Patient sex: M
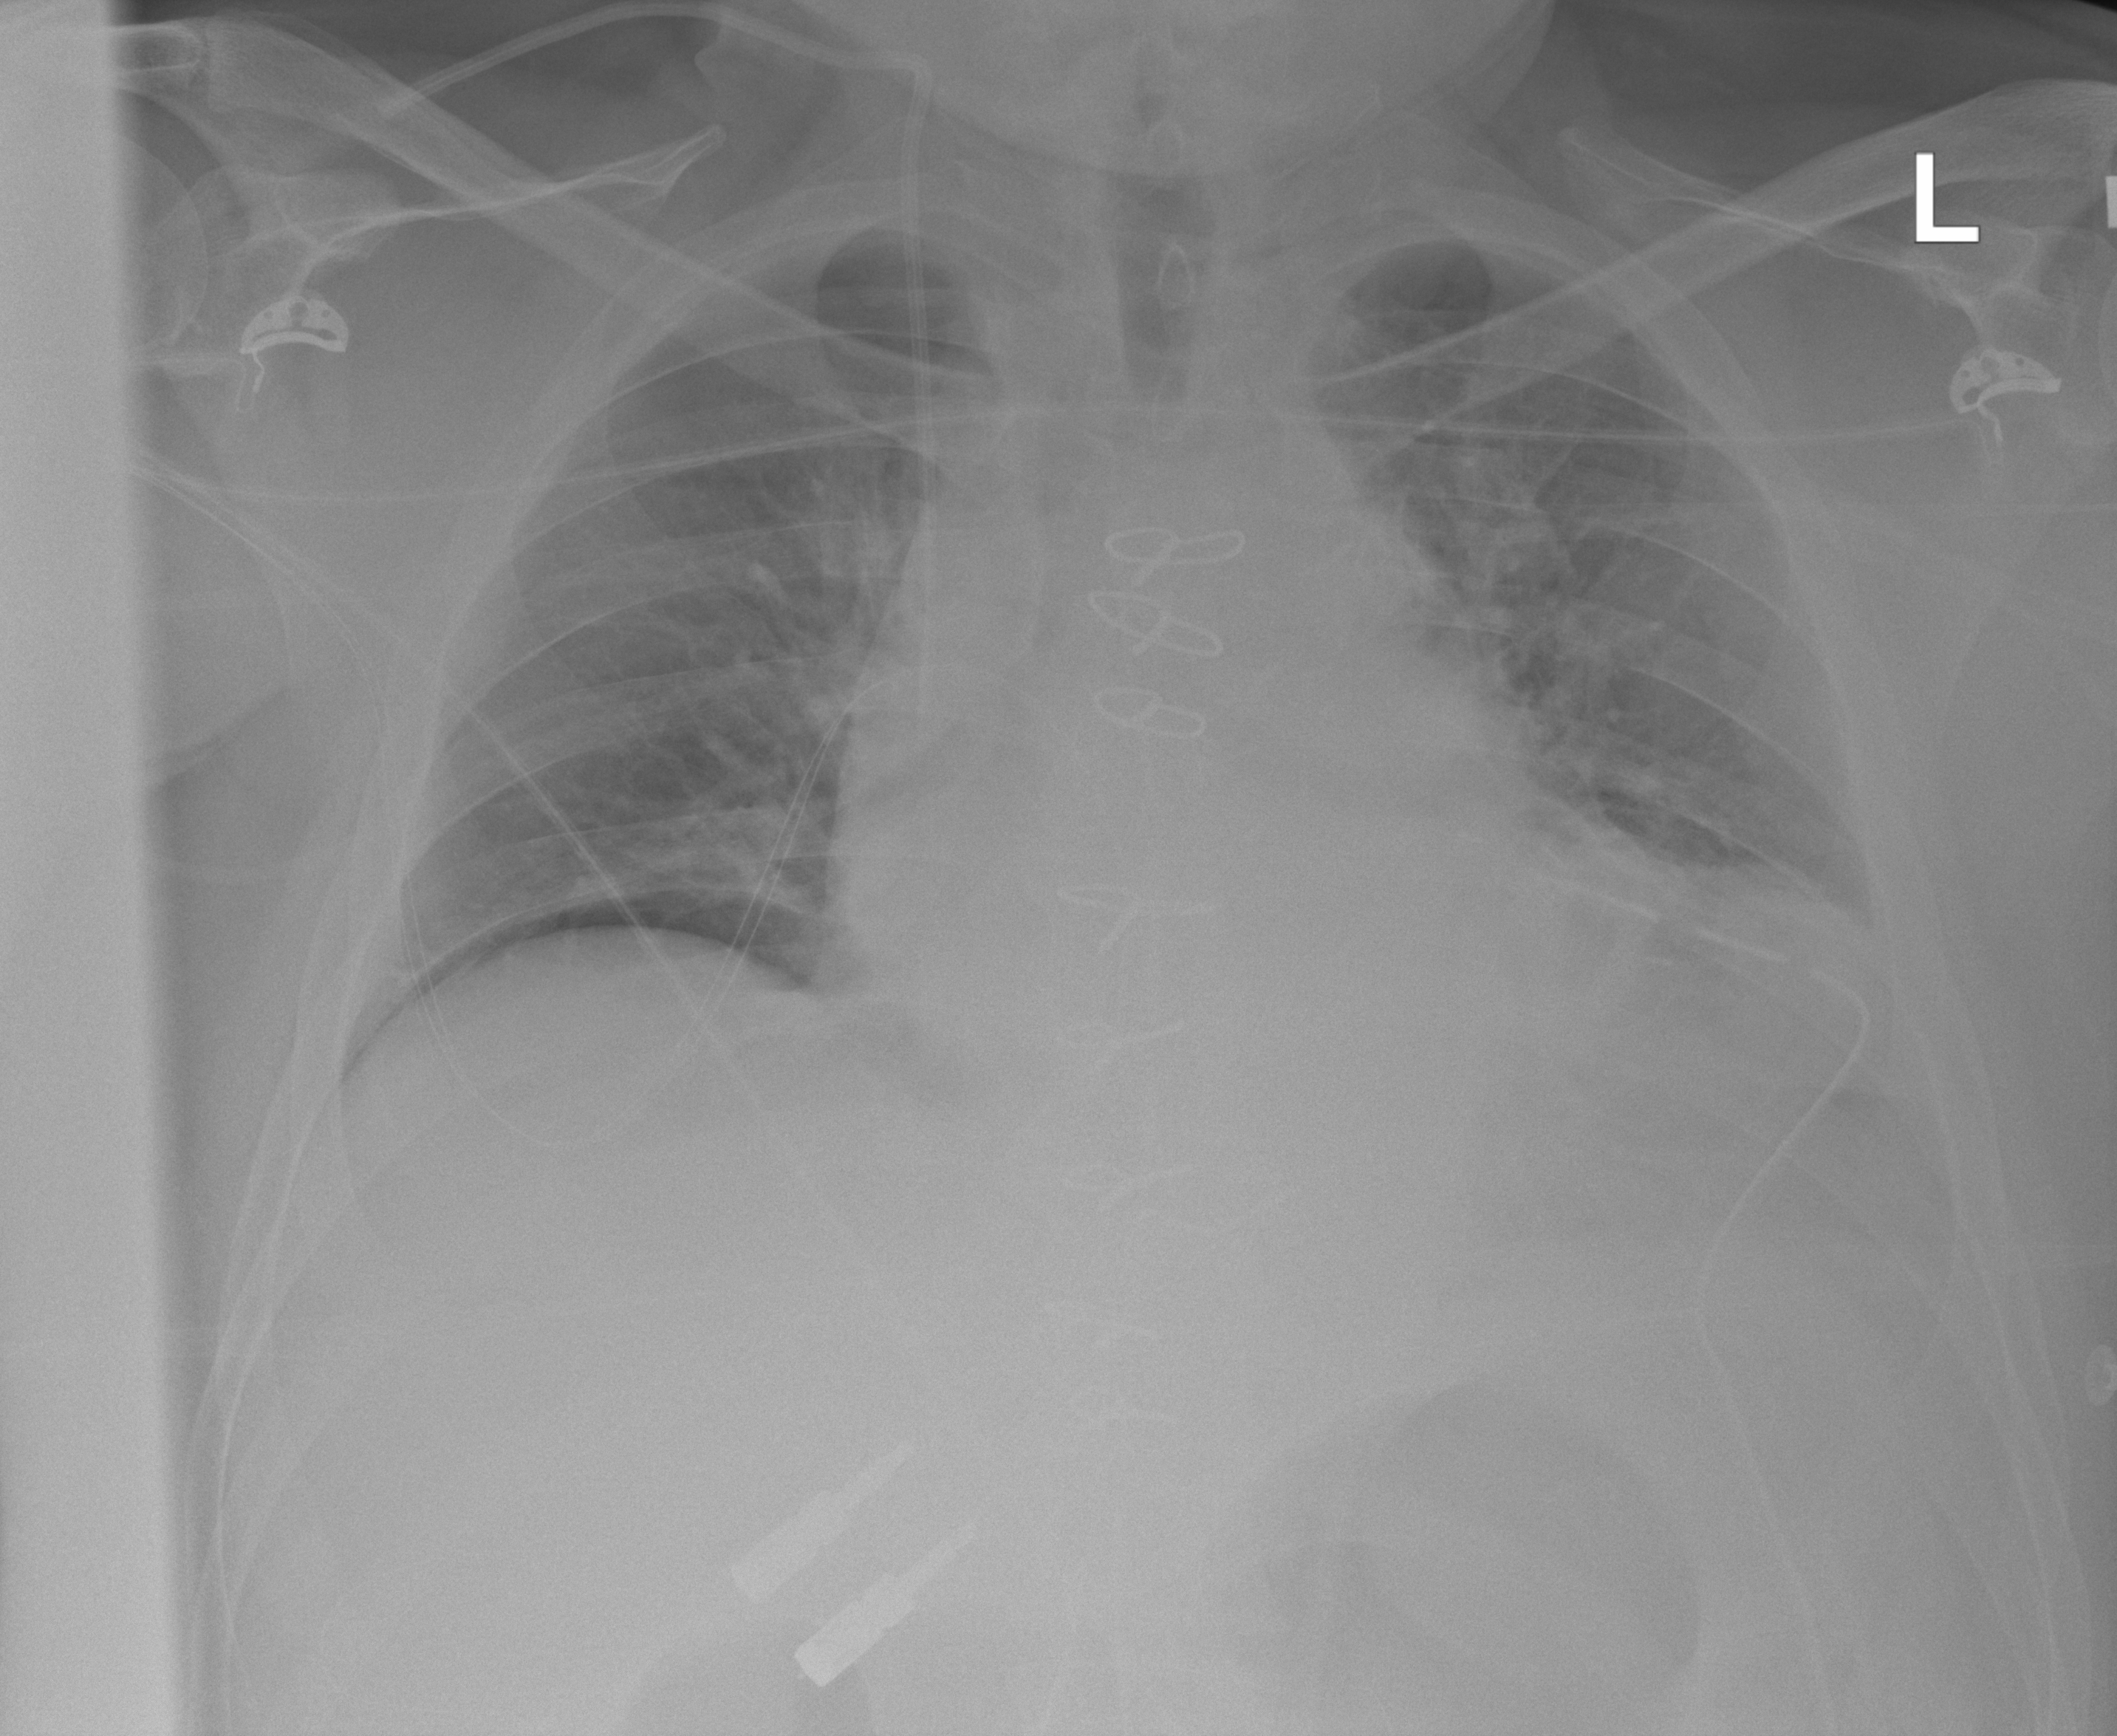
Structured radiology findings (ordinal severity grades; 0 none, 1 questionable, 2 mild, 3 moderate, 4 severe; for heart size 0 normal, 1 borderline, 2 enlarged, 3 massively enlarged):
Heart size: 2
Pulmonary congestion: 1
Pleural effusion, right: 0
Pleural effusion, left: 2
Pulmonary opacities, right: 0
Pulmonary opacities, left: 0
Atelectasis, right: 0
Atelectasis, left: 2